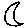
Label: moon